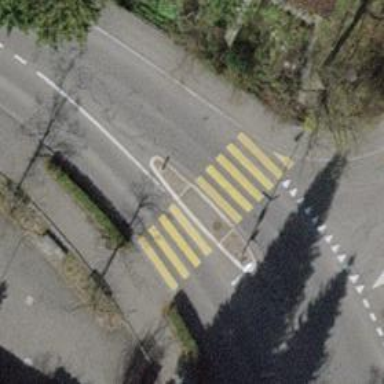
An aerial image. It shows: Zebra crossing on the road.